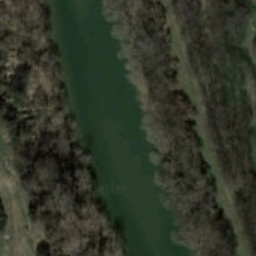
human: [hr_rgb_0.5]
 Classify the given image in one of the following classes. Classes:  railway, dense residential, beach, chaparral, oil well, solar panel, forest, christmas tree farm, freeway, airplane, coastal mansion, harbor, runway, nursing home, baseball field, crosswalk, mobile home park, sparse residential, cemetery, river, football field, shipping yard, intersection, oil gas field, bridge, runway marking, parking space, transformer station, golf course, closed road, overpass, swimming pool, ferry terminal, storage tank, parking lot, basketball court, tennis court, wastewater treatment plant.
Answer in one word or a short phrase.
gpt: river